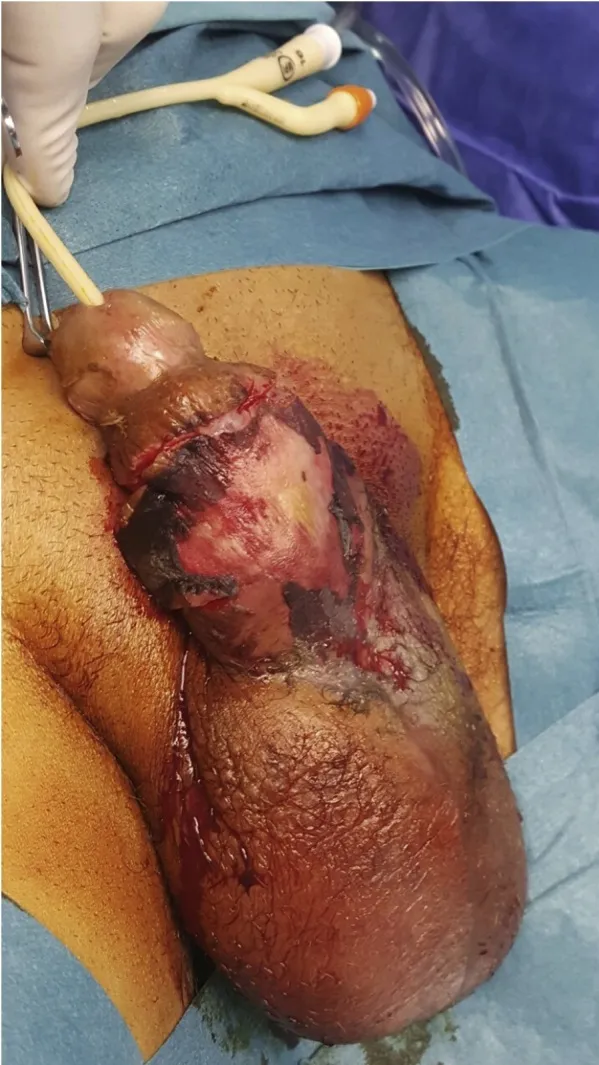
Preoperative image showed penile shaft edema, without skin breaks, normal glans and blackish discoloration of the penis.
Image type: medical_photograph (other_medical_photograph)